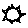
Label: sun